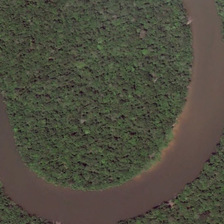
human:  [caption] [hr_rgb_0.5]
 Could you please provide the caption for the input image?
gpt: the brown saddle shaped river is across the dense forest .

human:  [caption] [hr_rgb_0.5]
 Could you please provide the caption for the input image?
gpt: it is a rather brown u shaped river passing by the lush forest .

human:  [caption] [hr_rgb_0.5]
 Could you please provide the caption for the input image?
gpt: the brown river takes a sudden turn in the rainforest .

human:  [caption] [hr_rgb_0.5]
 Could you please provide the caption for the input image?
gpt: the brown saddle shaped river is across the dense forest .

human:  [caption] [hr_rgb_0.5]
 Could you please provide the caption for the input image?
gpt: many green trees are in two sides of a curved brown river .